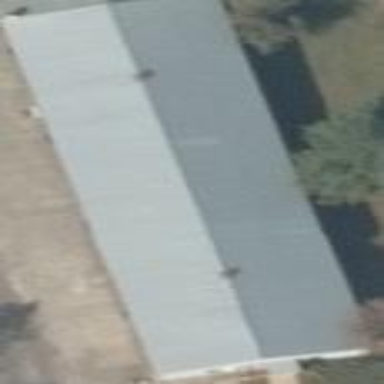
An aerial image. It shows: Commercial building.